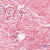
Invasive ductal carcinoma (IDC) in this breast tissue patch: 0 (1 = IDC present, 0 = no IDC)